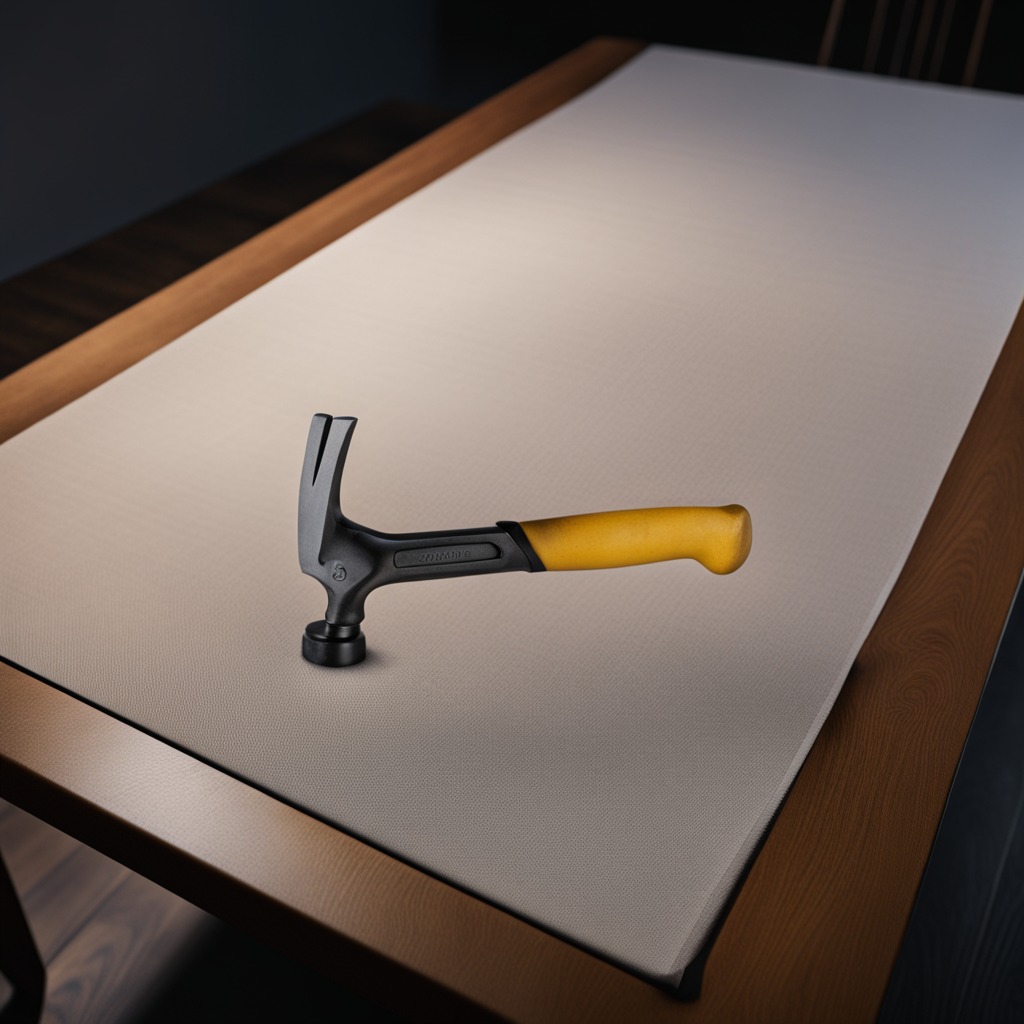
A hammer lies on a wooden table inside a workshop at night.